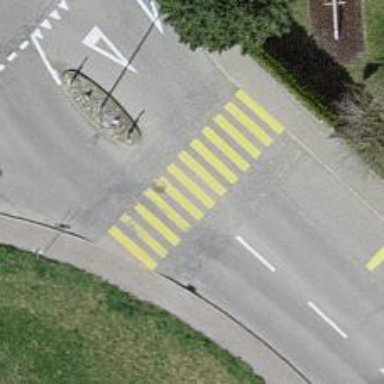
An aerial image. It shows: Zebra crossing on the road.